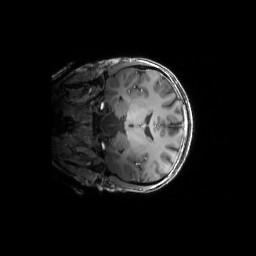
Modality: T1w
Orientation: coronal
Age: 30
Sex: female
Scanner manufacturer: siemens
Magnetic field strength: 6.98 T
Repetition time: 2.37 s
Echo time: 0.00231 s